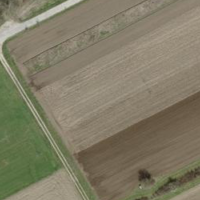
EUNIS habitat code: 52
Species observed at this site:
Onopordum acanthium